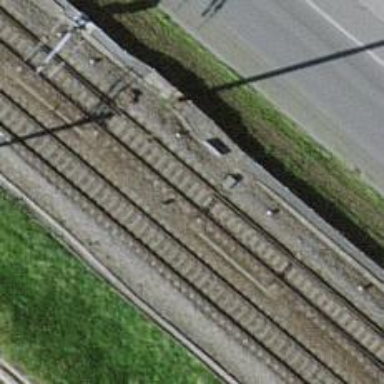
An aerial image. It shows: Railway track with contact line for electrification.